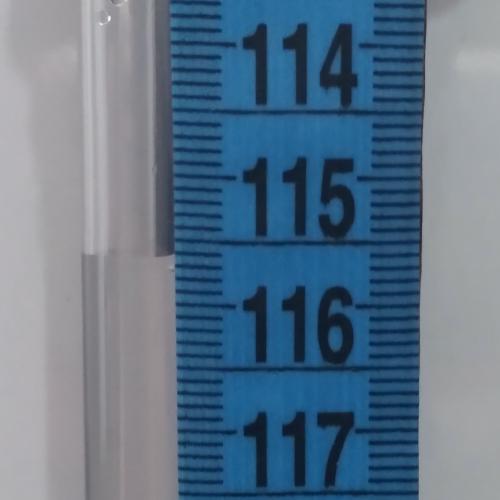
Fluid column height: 115.6 cm